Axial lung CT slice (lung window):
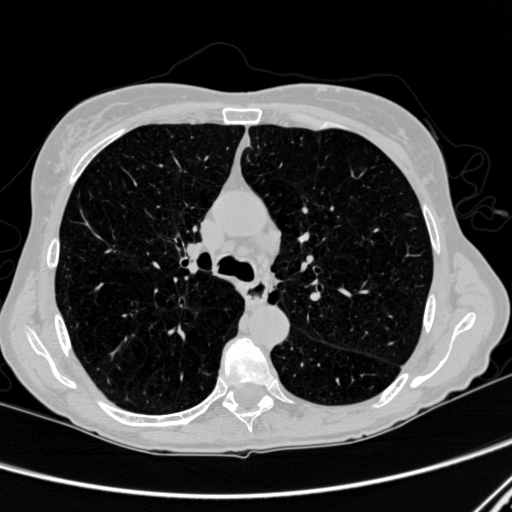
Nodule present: no